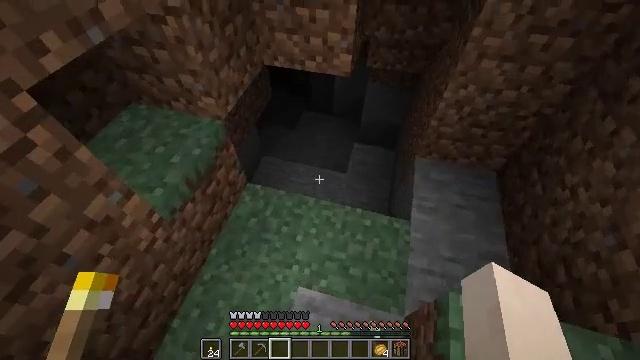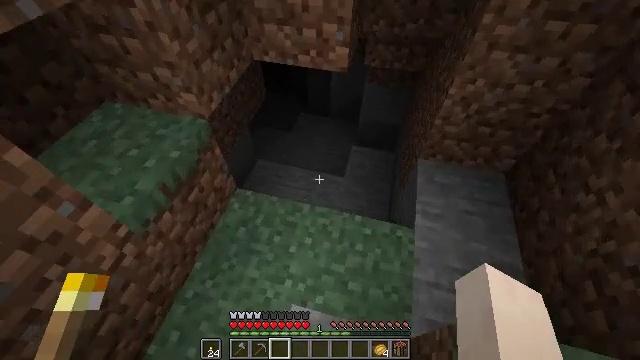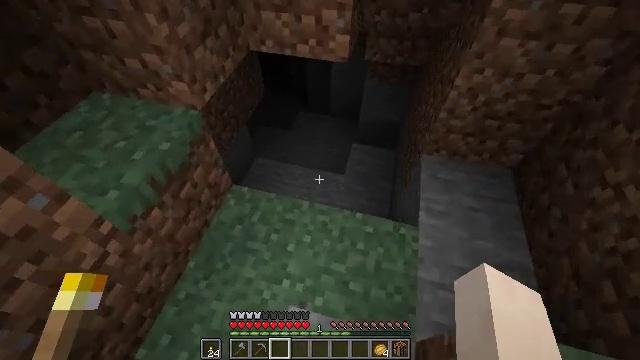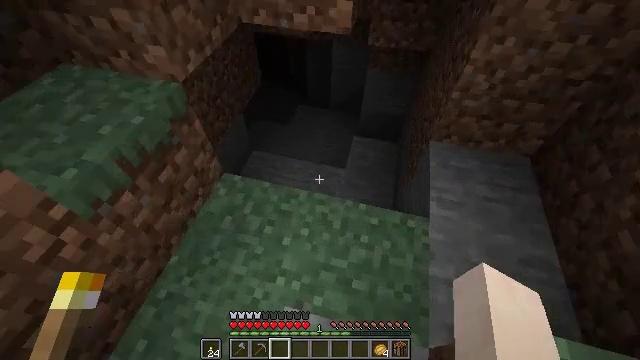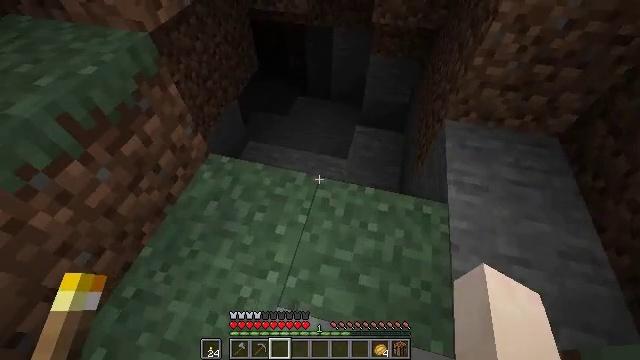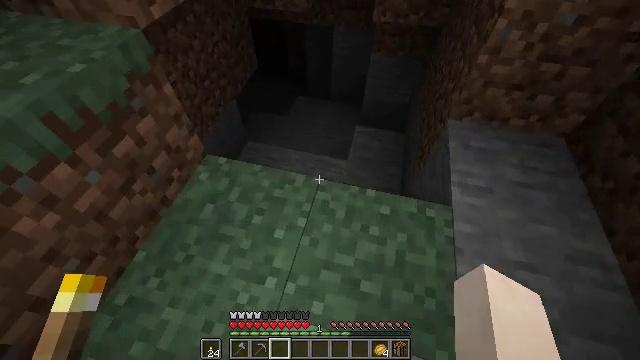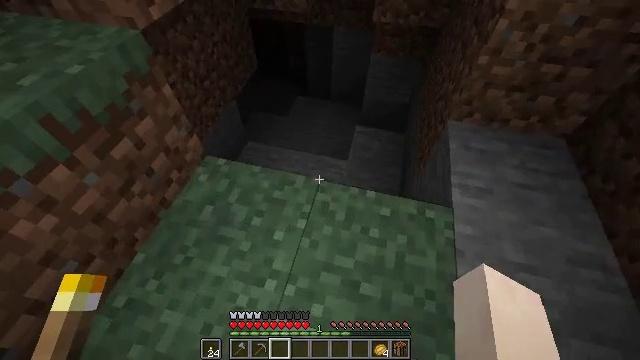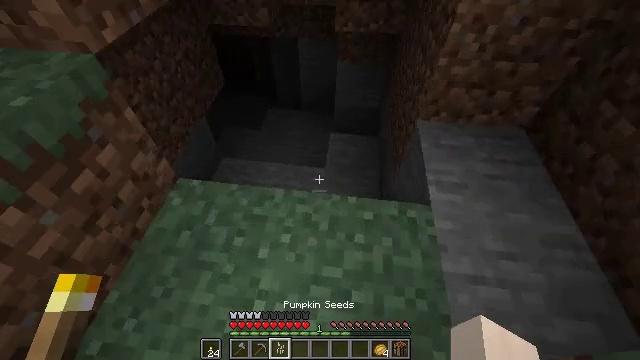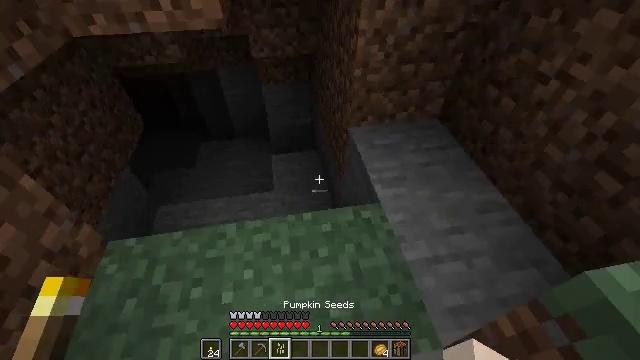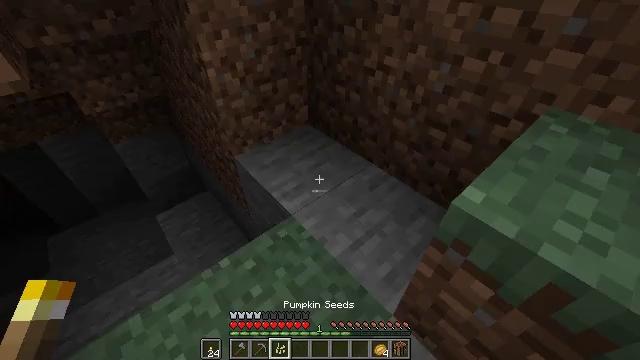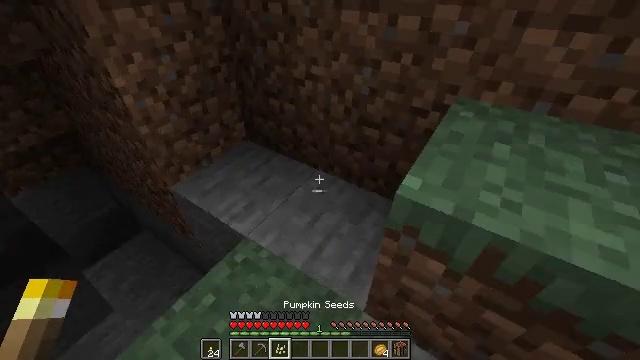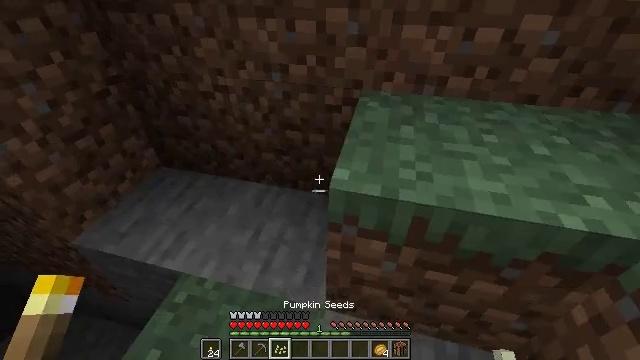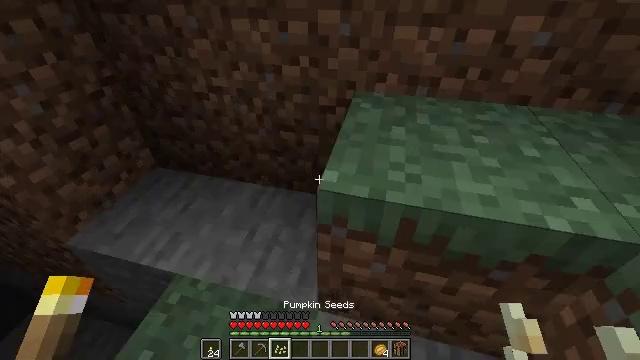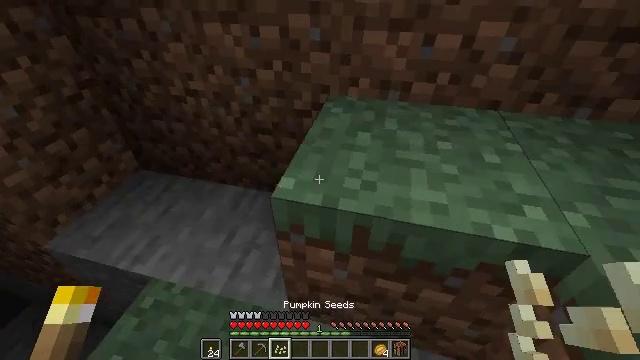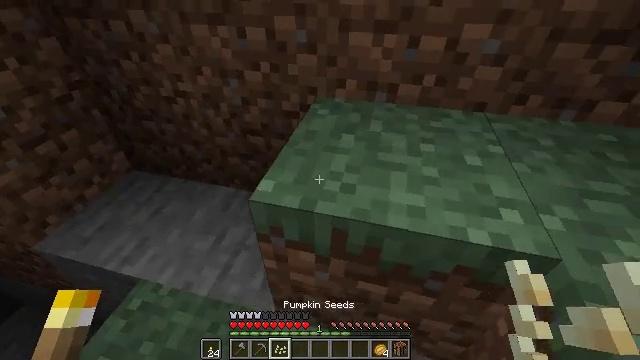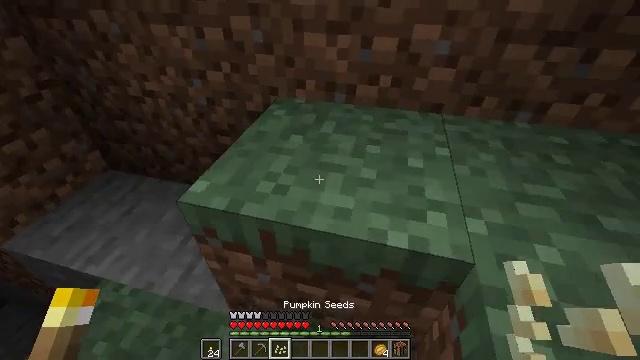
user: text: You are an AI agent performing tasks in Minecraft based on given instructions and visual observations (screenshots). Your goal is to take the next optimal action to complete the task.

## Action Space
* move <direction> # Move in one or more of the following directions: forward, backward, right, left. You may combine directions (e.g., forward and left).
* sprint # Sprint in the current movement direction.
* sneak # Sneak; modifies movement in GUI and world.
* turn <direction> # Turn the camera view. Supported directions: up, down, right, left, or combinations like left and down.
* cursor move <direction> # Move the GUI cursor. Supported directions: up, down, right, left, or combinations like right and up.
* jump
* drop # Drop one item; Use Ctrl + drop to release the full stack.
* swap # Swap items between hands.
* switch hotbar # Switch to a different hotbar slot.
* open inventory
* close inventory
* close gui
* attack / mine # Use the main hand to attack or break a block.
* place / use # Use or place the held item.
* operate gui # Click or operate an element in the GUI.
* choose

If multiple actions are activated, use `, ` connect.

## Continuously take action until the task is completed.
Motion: motion action
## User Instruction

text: Remove pumpkin seeds from the inventory.
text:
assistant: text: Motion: no_op
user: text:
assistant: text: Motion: no_op
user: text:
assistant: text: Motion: no_op
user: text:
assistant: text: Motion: no_op
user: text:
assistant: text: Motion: no_op
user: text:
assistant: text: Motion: no_op
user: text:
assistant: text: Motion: turn right and up
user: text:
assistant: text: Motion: turn right and up
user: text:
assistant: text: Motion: turn right and up
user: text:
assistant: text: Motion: turn right and up
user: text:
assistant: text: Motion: turn right and up
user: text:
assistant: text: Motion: move right
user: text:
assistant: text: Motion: move right
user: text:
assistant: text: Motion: move right
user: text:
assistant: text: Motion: move right
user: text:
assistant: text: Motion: move forward and move right, turn right and up
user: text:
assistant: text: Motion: move forward and move right, turn right and up, jump
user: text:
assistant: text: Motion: move forward and move right, turn right and up, jump
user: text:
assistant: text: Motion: move forward, turn right and up, jump
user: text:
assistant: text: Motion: move forward, jump
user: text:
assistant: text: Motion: move forward
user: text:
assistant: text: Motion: move forward
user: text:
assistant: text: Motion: move forward
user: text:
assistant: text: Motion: move forward and move right
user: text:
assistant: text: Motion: move forward and move right
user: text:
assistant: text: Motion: move forward and move right
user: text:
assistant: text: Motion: move forward and move right, jump
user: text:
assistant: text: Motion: move forward and move right, sprint, turn left and down, jump
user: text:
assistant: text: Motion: move forward, sprint, turn left, jump
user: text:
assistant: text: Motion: move forward, sprint, turn left, jump